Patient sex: M
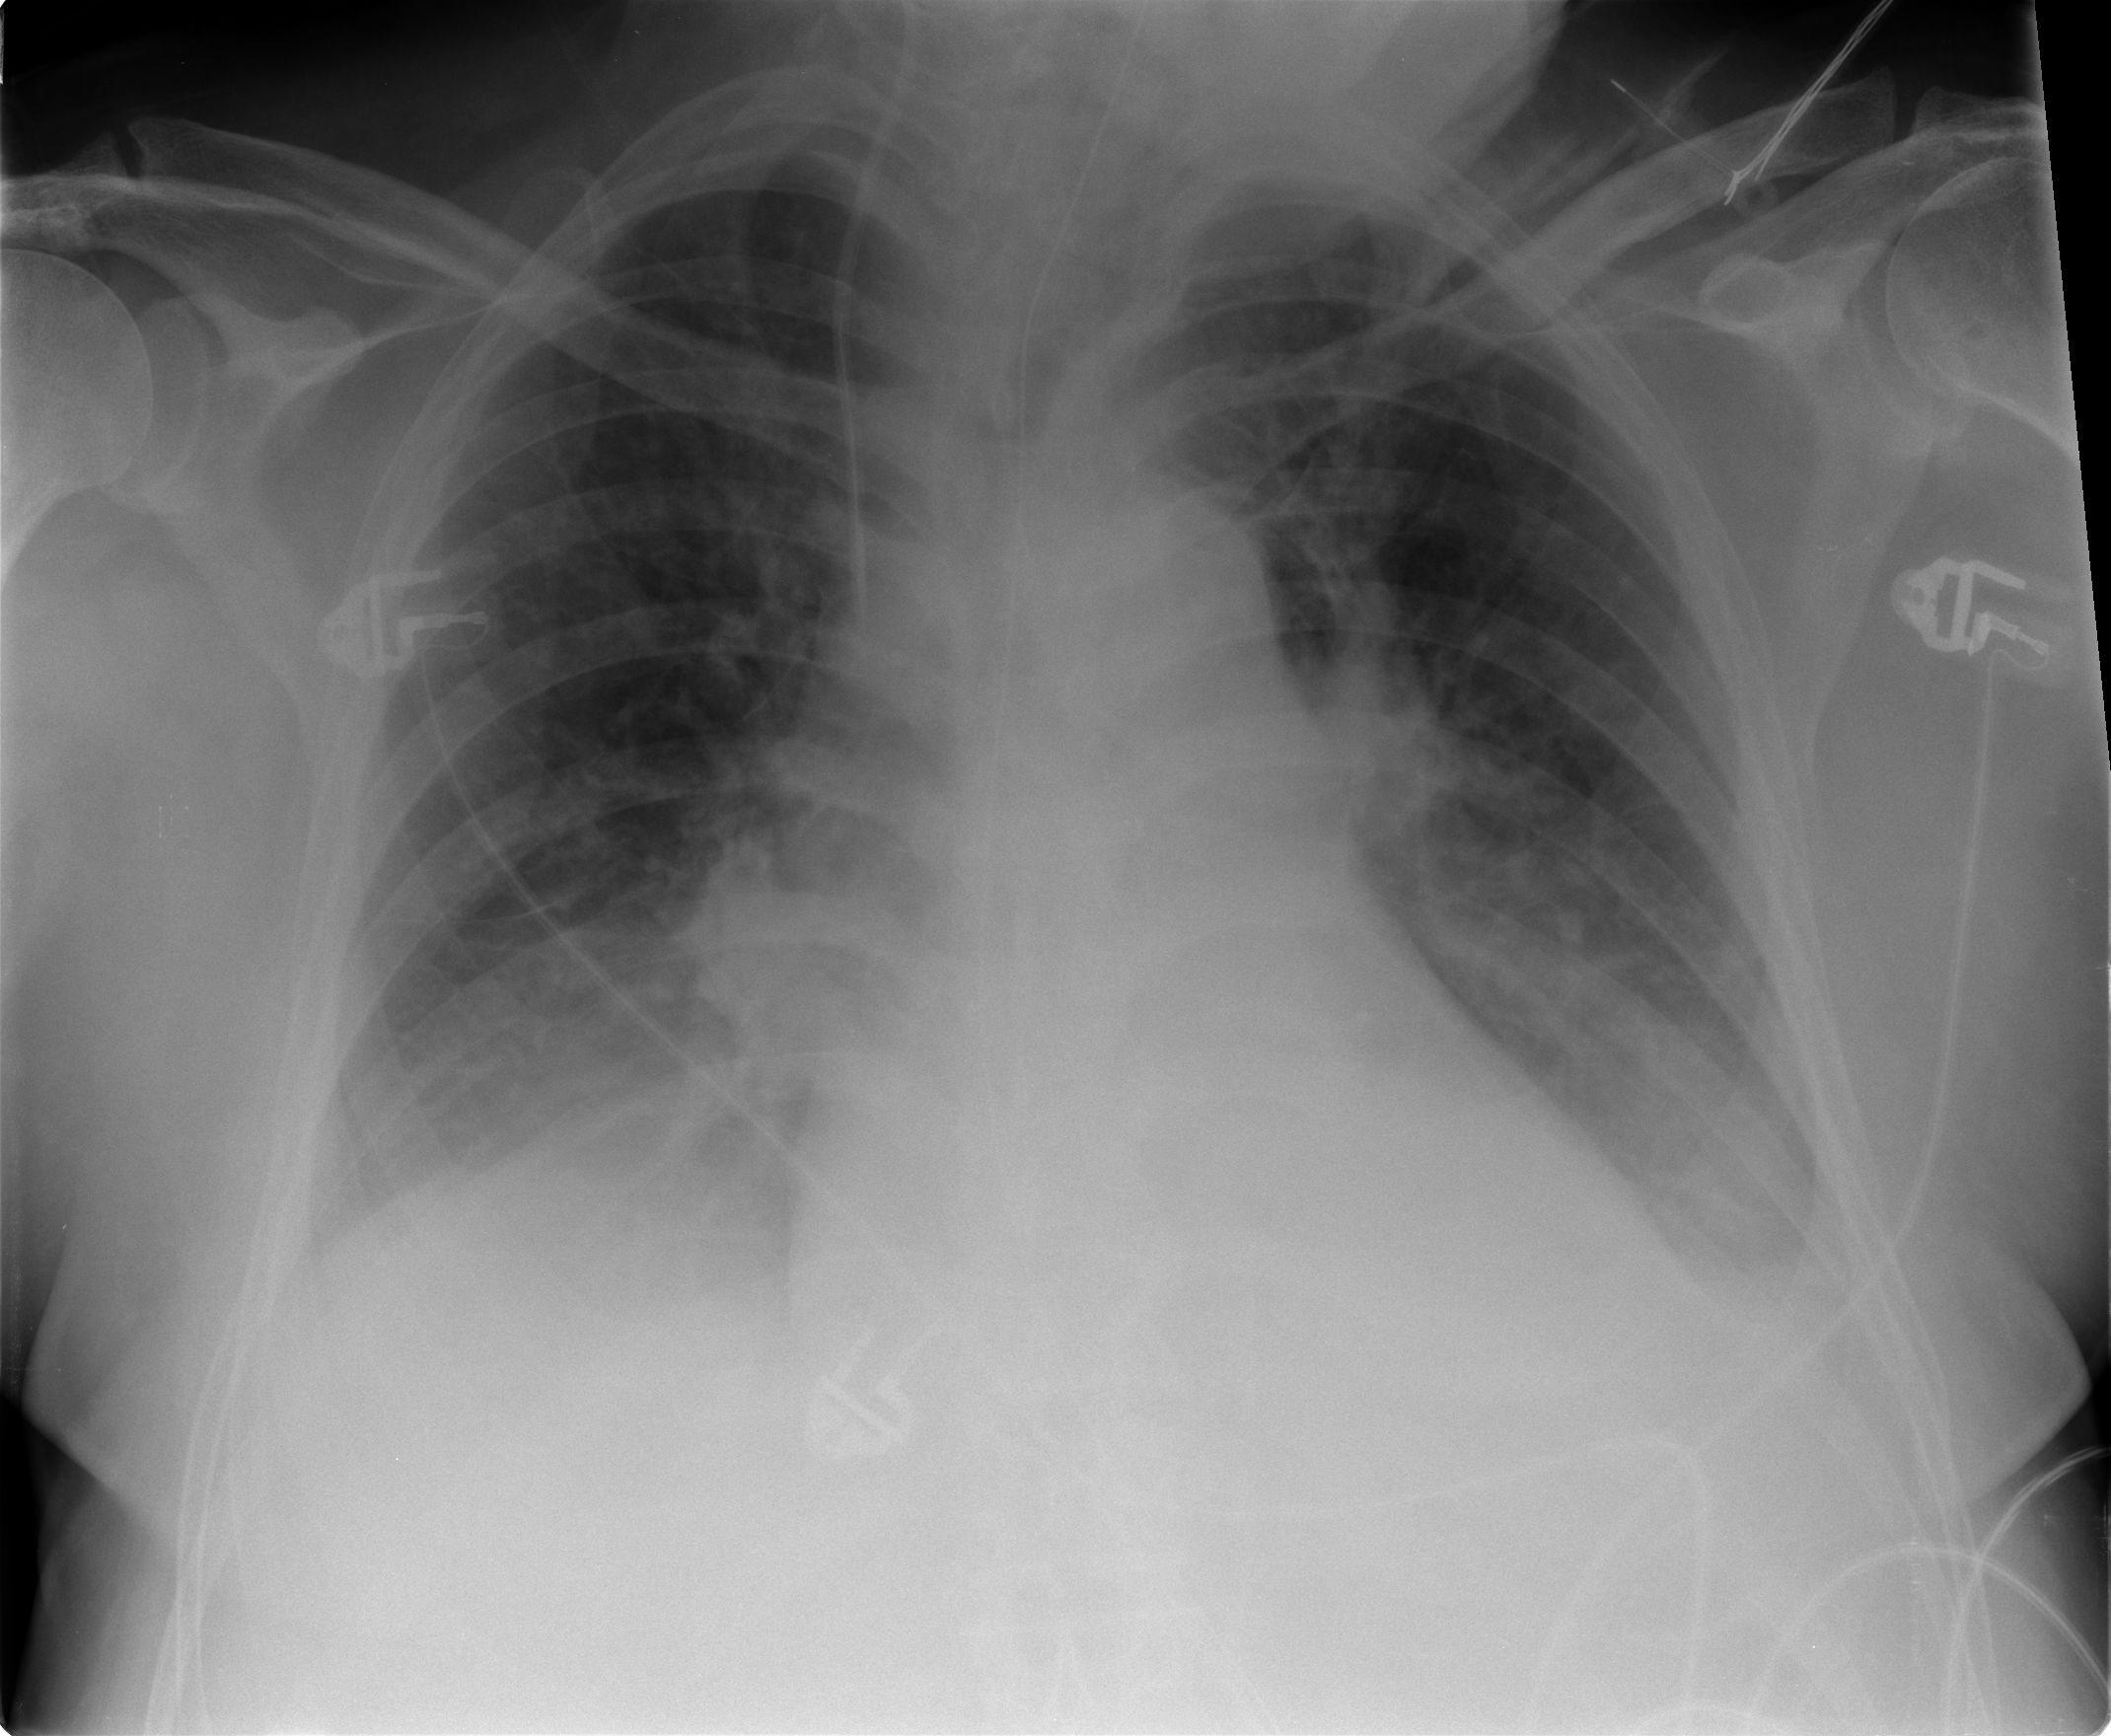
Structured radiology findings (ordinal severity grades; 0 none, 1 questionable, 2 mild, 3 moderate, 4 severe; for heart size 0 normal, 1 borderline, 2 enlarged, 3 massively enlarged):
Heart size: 0
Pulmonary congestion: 2
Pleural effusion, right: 2
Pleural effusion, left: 2
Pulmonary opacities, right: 2
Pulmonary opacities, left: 2
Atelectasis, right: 2
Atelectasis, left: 2